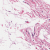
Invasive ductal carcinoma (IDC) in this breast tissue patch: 0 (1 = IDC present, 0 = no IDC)